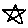
Label: star